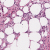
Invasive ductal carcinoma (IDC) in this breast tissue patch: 0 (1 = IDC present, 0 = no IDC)